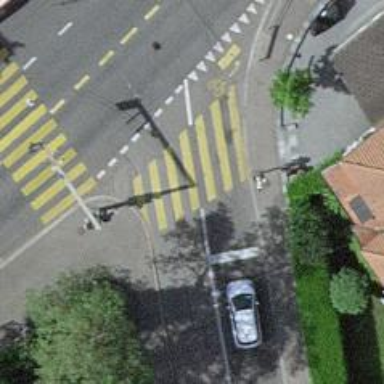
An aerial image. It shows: Crossing with traffic signals.